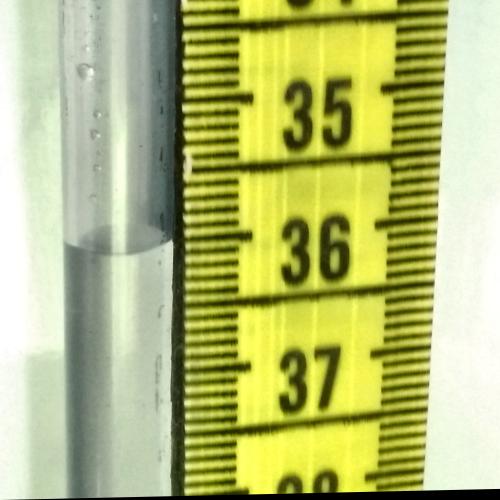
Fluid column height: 36.0 cm